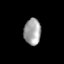
Tissue: lung
Cell type: Epithelial cells
Senescence score: 0.2386
Nuclear area (px): 438
Mean DAPI intensity: 161.486